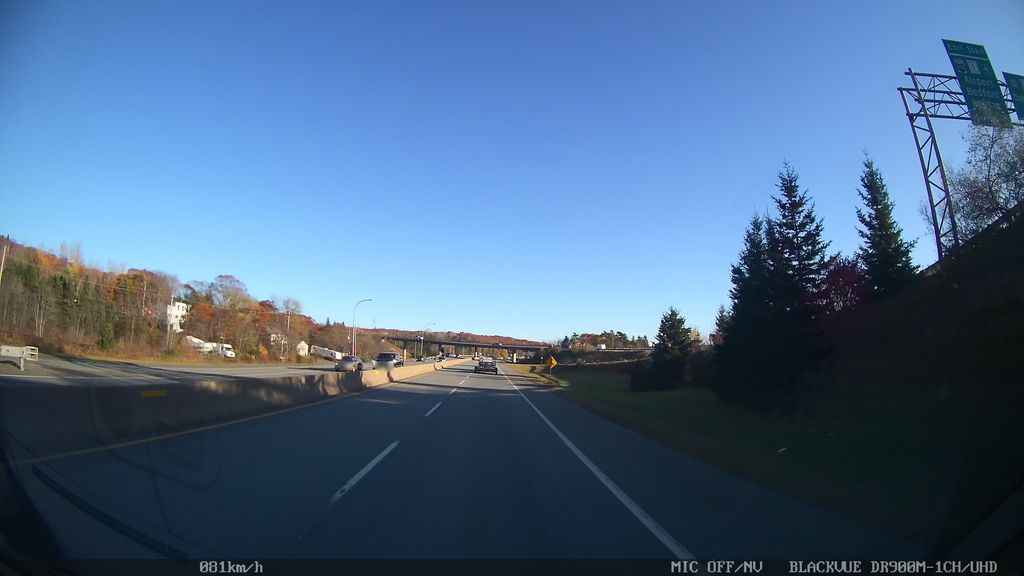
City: halifax